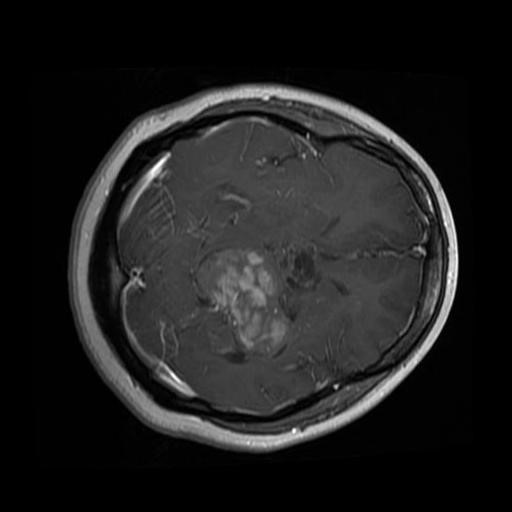
Label: brain_glioma